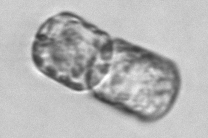
Label: Lauderia_annulata